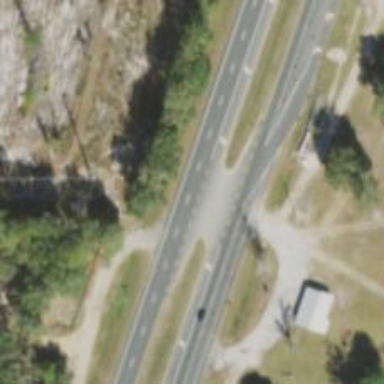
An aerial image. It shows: Trunk link highway.